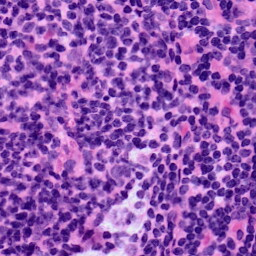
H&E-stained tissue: LymphNode